Question: I have a table view with the usual stuff plugged in, the issue is in UITableViewHeaderFooterView, when they appear first they have unusual frame. But if i scroll down and back up(once they are reused) they appear fine. Here is the relevant code.
EDIT: The table view cells on the other hand appear fine.
The log for headerView at this line
FAQSectionHeaderView *headerView = [self.tableView dequeueReusableHeaderFooterViewWithIdentifier:@"HeaderView"];
shows this:
'''
2013-11-01 15:16:04.716 FAQDetail[27576:70b] header View <FAQSectionHeaderView: 0x8b582e0; baseClass = UITableViewHeaderFooterView; frame = (0 0; 0 0); text = ''; layer = <CALayer: 0x8b58420>> at Section 0
2013-11-01 15:16:04.718 FAQDetail[27576:70b] header View <FAQSectionHeaderView: 0xa83edc0; baseClass = UITableViewHeaderFooterView; frame = (0 0; 0 0); text = ''; layer = <CALayer: 0xa83ee80>> at Section 1
2013-11-01 15:16:04.719 FAQDetail[27576:70b] header View <FAQSectionHeaderView: 0x8c2f8e0; baseClass = UITableViewHeaderFooterView; frame = (0 0; 0 0); text = ''; layer = <CALayer: 0x8c2c370>> at Section 2
2013-11-01 15:16:04.719 FAQDetail[27576:70b] header View <FAQSectionHeaderView: 0x8a3f7a0; baseClass = UITableViewHeaderFooterView; frame = (0 0; 0 0); text = ''; layer = <CALayer: 0x8a3f860>> at Section 3
2013-11-01 15:16:04.720 FAQDetail[27576:70b] header View <FAQSectionHeaderView: 0x8c70dc0; baseClass = UITableViewHeaderFooterView; frame = (0 0; 0 0); text = ''; layer = <CALayer: 0x8c6f0b0>> at Section 4
'''
in ViewController.m
'''
- (void)viewDidLoad
{
[super viewDidLoad];
[self.tableView registerClass:[FAQSectionHeaderView class] forHeaderFooterViewReuseIdentifier:@"HeaderView"];
[self.tableView registerClass:[FAQDetailCell class] forCellReuseIdentifier:@"Cell"];
}
- (UIView *)tableView:(UITableView *)tableView viewForHeaderInSection:(NSInteger)section{
FAQSectionHeaderView *headerView = [self.tableView dequeueReusableHeaderFooterViewWithIdentifier:@"HeaderView"];
[headerView setupWithQuestion:[self.sectionTitleArray objectAtIndex:section]];
return headerView;
}
- (UITableViewCell *)tableView:(UITableView *)tableView cellForRowAtIndexPath:(NSIndexPath *)indexPath
{
if (self.selectedSection == indexPath.section) {
FAQDetailCell *cell = [self.tableView dequeueReusableCellWithIdentifier:@"Cell"];
[cell initWithAnswer:[self.rowsTitleArray objectAtIndex:indexPath.section]];
return cell;
} else
return nil;
}
'''
in FAQSectionHeaderView.m (subclass of UITableViewHeaderFooterView)
'''
-(void)setupWithQuestion: (NSString *)question{
[self.questionLabel removeFromSuperview];
CGSize expectedLabelHeight = [FAQSectionHeaderView sizeForQuestion:question];
self.questionLabel = [[UILabel alloc] init];
self.questionLabel.frame = CGRectMake(10, 10, self.frame.size.width-20, expectedLabelHeight.height);
NSMutableAttributedString *q = [[NSMutableAttributedString alloc] initWithString:[@"Q " stringByAppendingString:question]];
[q addAttribute:NSForegroundColorAttributeName value:[UIColor redColor] range:NSMakeRange(0, 2)];
[q addAttribute:NSFontAttributeName value:[UIFont systemFontOfSize:14] range:NSMakeRange(0, question.length)];
[q addAttribute:NSFontAttributeName value:[UIFont systemFontOfSize:17] range:NSMakeRange(0, 2)];
[self.questionLabel setAttributedText:q];
self.questionLabel.font = [UIFont systemFontOfSize:17];
self.questionLabel.numberOfLines = 0;
[self addSubview:self.questionLabel];
self.frame = CGRectMake(0, 0, self.frame.size.width, self.questionLabel.frame.size.height+20);
}
-(void)prepareForReuse{
[self.questionLabel removeFromSuperview];
}
'''
Here is how it appears initially and after cell reuse kicks in.

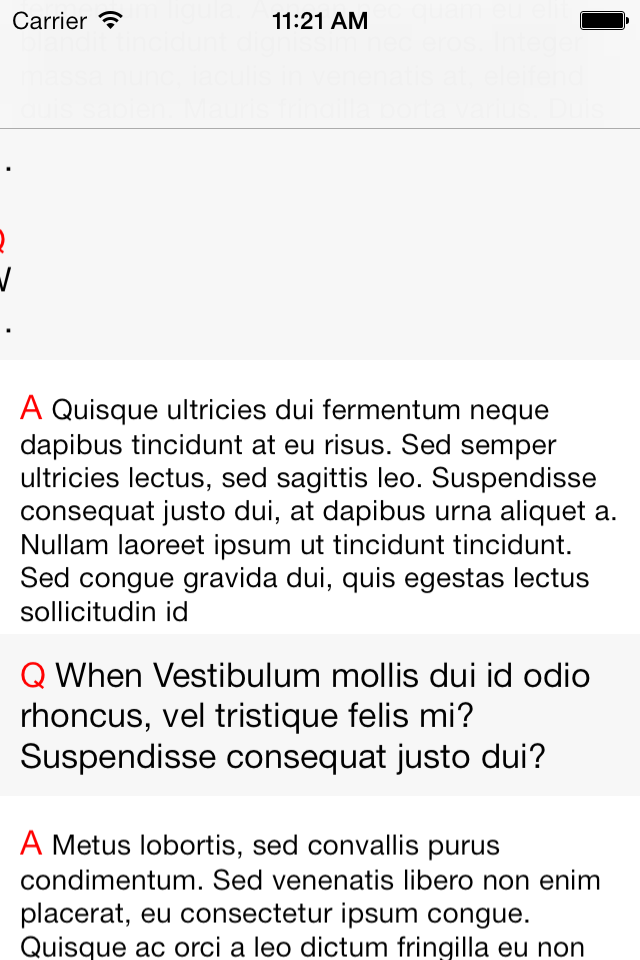
Answer: Apparently, the frame is being set to (0,0,0,0) unlike tableViewCell which automatically sets the frame,
Manually setting the frame does the trick.
'''
FAQSectionHeaderView *headerView = [self.tableView dequeueReusableHeaderFooterViewWithIdentifier:@"HeaderView"];
if (headerView == nil) {
//This never gets called, even though it should according to documentation.
headerView = [[FAQSectionHeaderView alloc] init];
}
headerView.frame = CGRectMake(0, 0, self.tableView.frame.size.width, [FAQSectionHeaderView sizeForQuestion:[self.sectionTitleArray objectAtIndex:section]].height+20);
'''